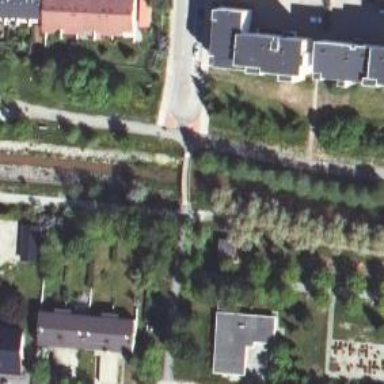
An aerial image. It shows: Cycleway track on bridge.